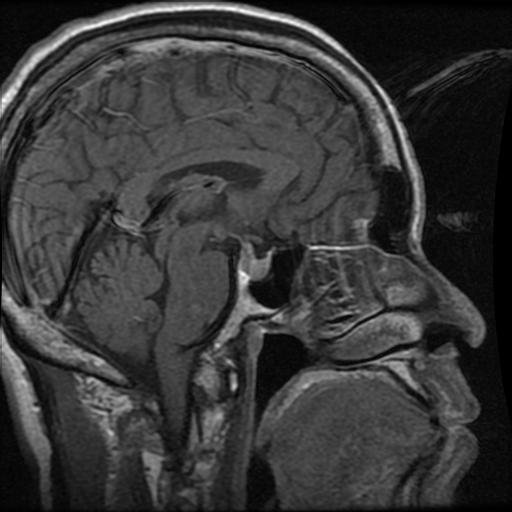
Label: pituitary